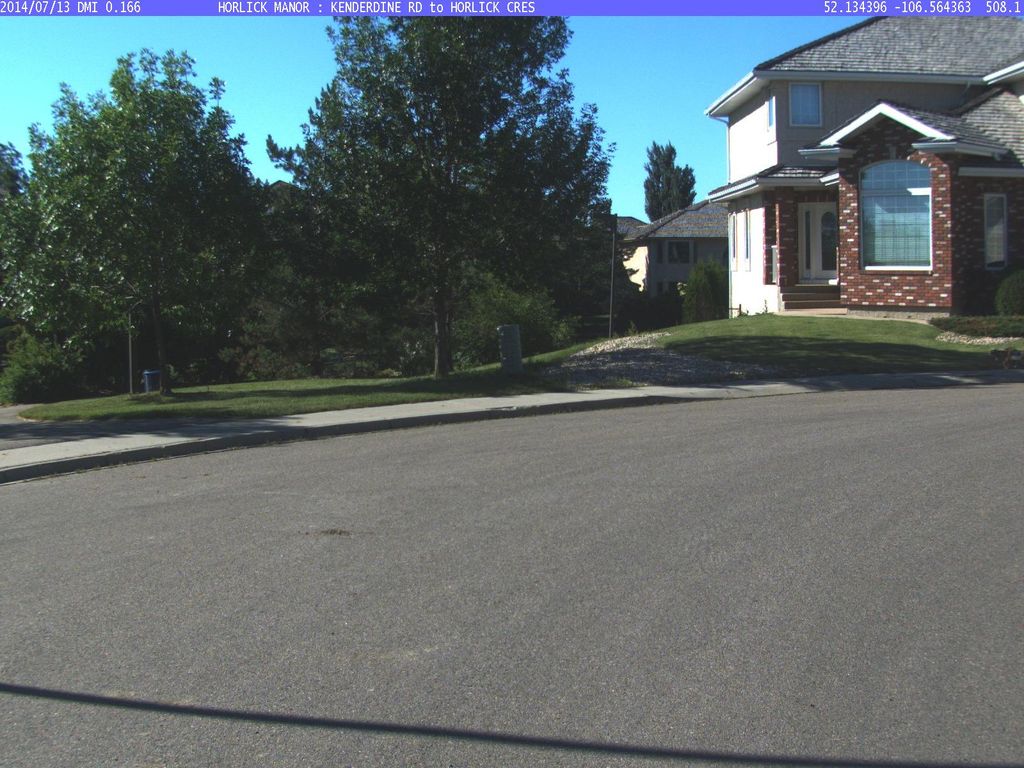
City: saskatoon